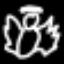
Label: angel